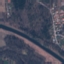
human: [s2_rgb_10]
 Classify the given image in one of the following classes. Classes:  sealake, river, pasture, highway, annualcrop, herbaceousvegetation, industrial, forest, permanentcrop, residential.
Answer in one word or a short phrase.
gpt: River